Field crop: maize
Growth stage: 2
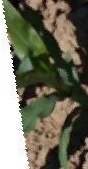
Species: maize